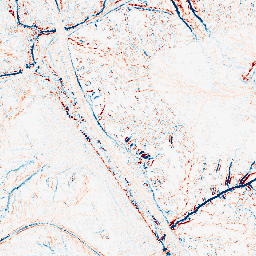
Category: edge_preserving
Decomposition family: median
Decomposition parameters: size: 5
Upsampling method: quadratic
Upsampling parameters: scale: 4
Upsampling scale: 4